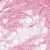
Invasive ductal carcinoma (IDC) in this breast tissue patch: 0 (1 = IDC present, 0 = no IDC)